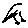
Label: bird